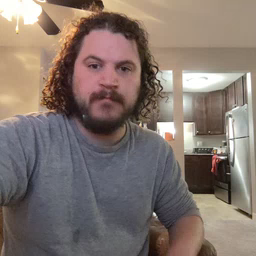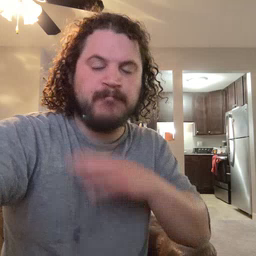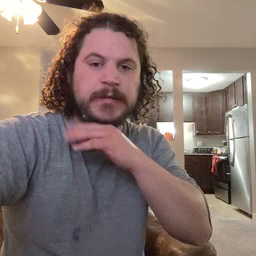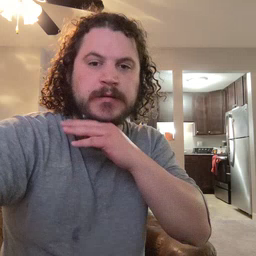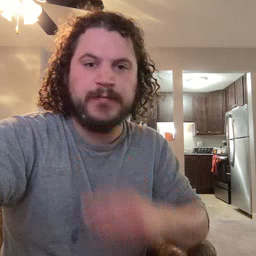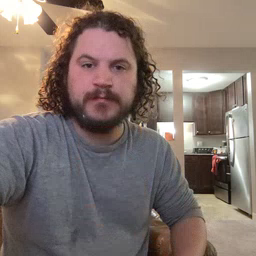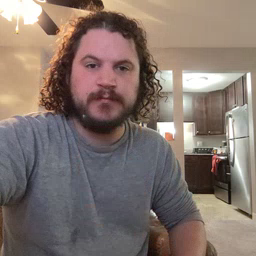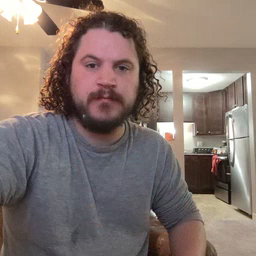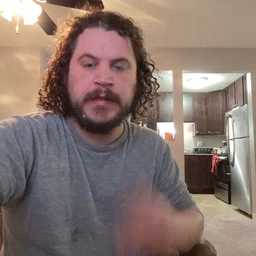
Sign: pig